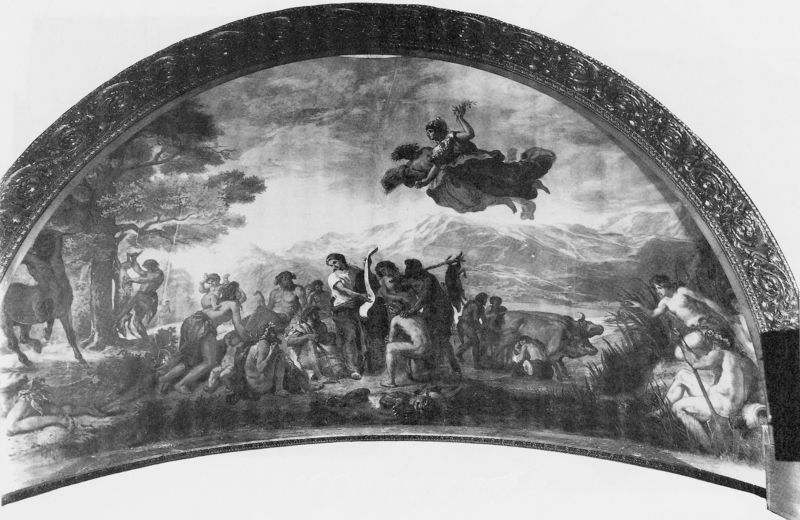
Titel: Orpheus zivilisiert die Griechen
Künstler: Eugène Delacroix
Standort: Paris
Institution: Chambre des Députés
Schlagwörter: baum, berg, blätter, gruppe, himmel, kopf, laub, lendenschurz, mann, nackt, schatten, wasser, weiß, wolken, baden, badende, fluss, frauen, landschaft, menschen, see, teich, ufer, äste, frau, grau, hintergrund, licht, männer, schwarz, szene, gras, tier, tiere, wolke, fest, leute, muster, ornament, wand, rahmen, instrument, gräser, halme, hügel, kühe, schilf, stamm, zweige, kirche, decke, kind, musik, musiker, fliegen, kinder, kreis, pferd, rund, engel, hufe, schrift, bogen, berge, gebirge, kuh, rind, rand, figuren, rundbogen, kuppel, krieg, arch, gathering, men, people, robes, white, women, black, gray, grey, group, painting, sitting, detail, wandgemälde, wandmalerei, decorative, stuck, foto, photographie, leiber, rinder, antike, vergoldet, wurzel, flug, schweben, milch, gebogen, schwarzweiß, wine, fliegend, entwurf, jagd, altar, kleinkind, photo, halbkreis, halbrund, fries, hand, kalotte, ländlich, angel, angels, centaur, classical, cloud, gods, greek, harp, heaven, mythology, naked, nude, nudity, roman, satyr, sky, tree, faun, kentaur, mythos, sage, wesen, zentaur, nymphen, lake, mountain, mountains, trees, eiche, feet, schriftrolle, zentrum, fresko, melken, evening, grass, apoll, arkadien, drawing, harfe, lyra, wandbild, black and white, frame, ochse, ochsen, leier, animals, monochrome, sketch, chimäre, fly, flying, myth, nymphs, schwäne, fresco, graue, wings, diana, dead, children, scene, centaurus, legende, cherub, cherubs, cupid, happy, gehörn, party, music, mythological, pastoral, trunk, wölbung, arc, dome, lünette, halbbogen, quelle, art, musician, schilff, bogenfeld, legs, cow, cows, pond, freske, wandfresko, büffel, bull, shade, häuten, flussgott, dancing, biblical, minotaur, goddesses, mural, photograph, lünnette, snake, kallotte, listening, lute, fawn, pigs, nymph, beume, morning, hunting, gray-scale, hunt, ox, lyre, dionysus, bulls, reproduction, mean, fligender, beasts, orgy, flowanfer, blackc, satyrs, centuar, rejoice, mythical creatures, cenatur, inspiration, flight, ancient greece, people are doing something from myths, gods are flying